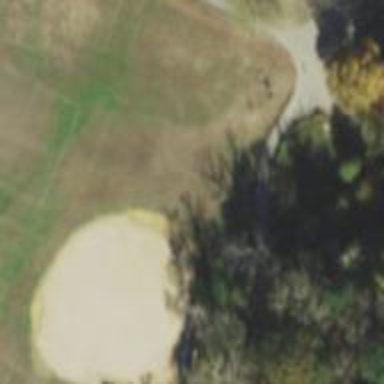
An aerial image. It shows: Baseball pitch with sandy surface.